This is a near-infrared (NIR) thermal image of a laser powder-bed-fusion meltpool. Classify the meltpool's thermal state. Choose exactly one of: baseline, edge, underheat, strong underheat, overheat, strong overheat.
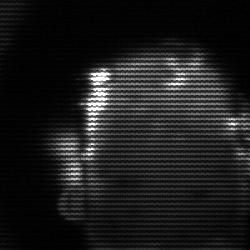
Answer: baseline